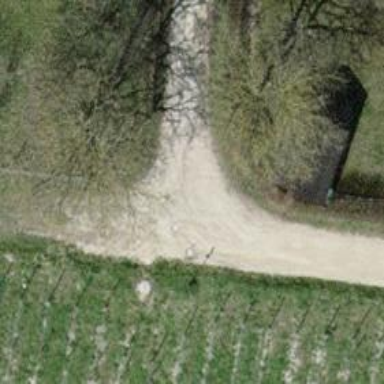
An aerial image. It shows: Unpaved track with grade1 track type.